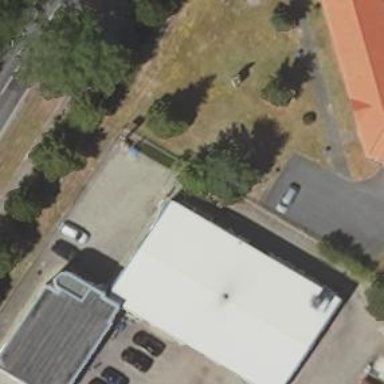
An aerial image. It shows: Car repair shop located in building.